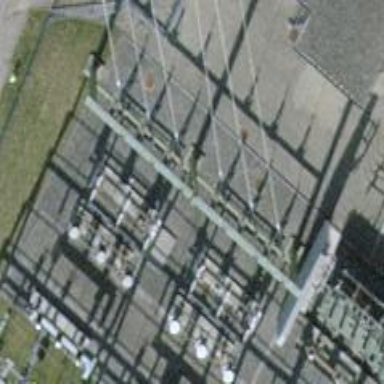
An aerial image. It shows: Power line in the image.